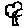
Label: tree